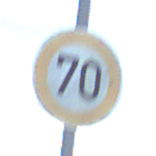
Verkehrszeichen: Geschwindigkeit70
Umgebung: Outdoor, Beach
Tageszeit: SunriseSunset
Wetter: PartlyCloudy
Licht: Natural
Jahreszeit: NotSpecified
Kontrast: LowContrast